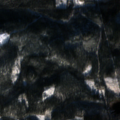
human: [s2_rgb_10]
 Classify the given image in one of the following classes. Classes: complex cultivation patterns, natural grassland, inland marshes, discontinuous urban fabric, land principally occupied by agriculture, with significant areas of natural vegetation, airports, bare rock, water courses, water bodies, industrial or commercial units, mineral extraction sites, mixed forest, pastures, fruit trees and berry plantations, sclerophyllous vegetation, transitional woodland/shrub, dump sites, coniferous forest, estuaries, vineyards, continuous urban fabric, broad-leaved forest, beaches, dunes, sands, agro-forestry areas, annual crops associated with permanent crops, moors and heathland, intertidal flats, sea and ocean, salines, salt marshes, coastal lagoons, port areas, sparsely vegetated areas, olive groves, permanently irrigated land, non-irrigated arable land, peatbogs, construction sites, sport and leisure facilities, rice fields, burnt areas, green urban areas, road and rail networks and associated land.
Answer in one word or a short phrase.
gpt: coniferous forest, mixed forest, transitional woodland/shrub, water bodies